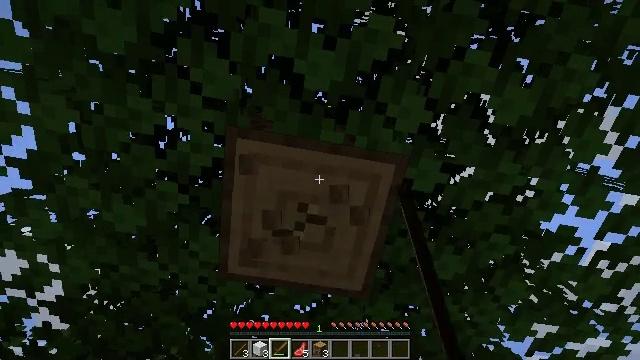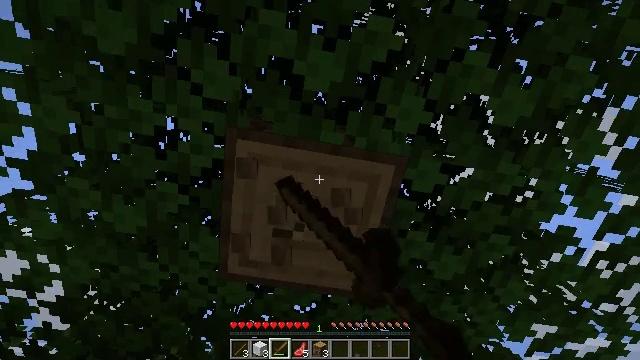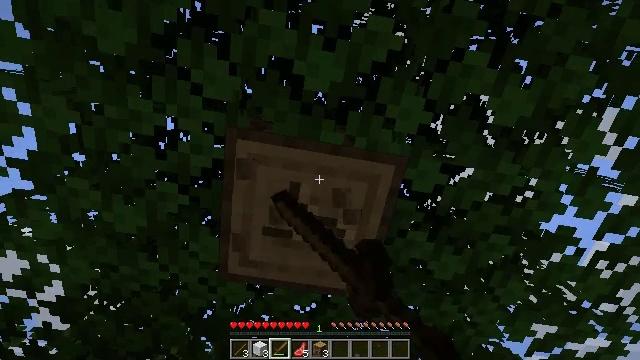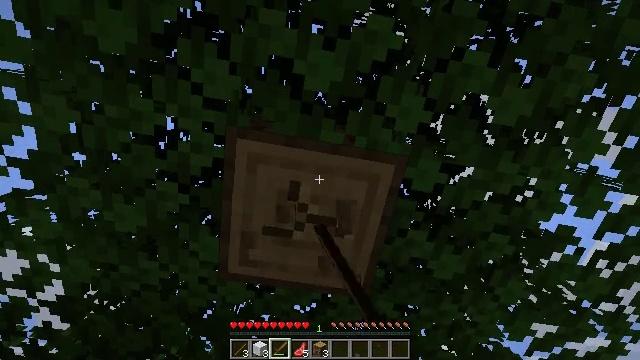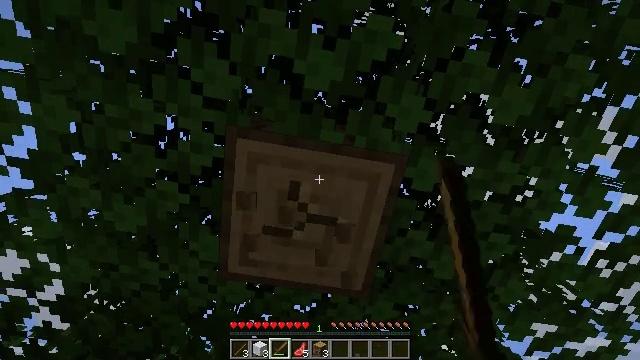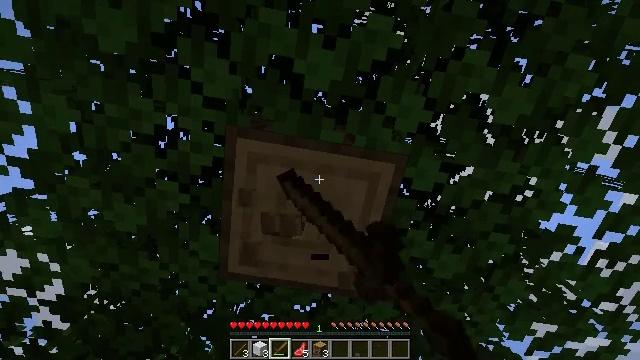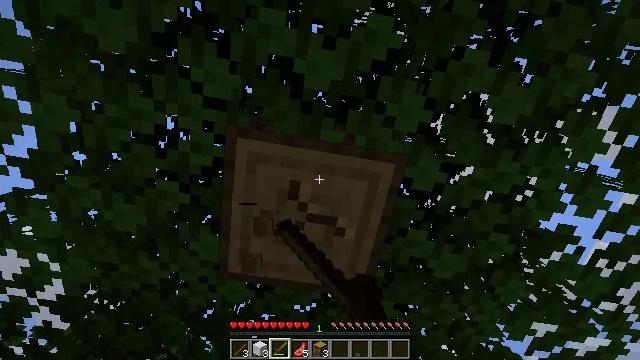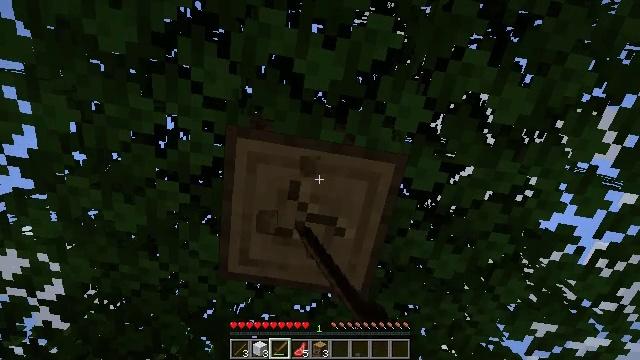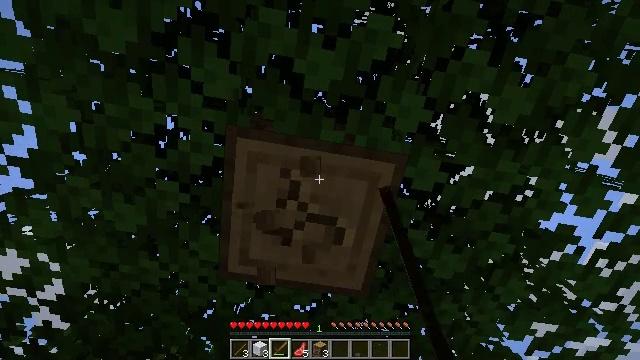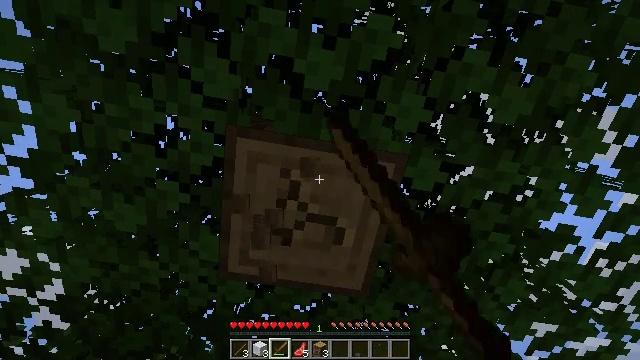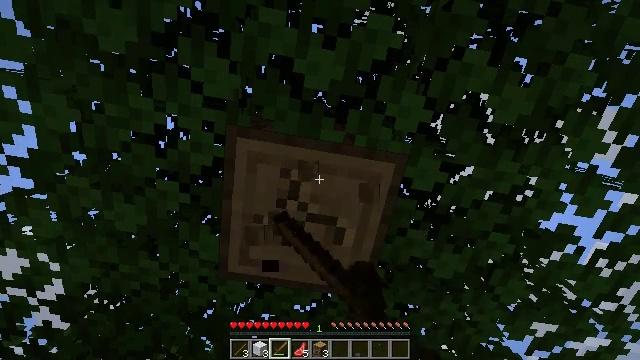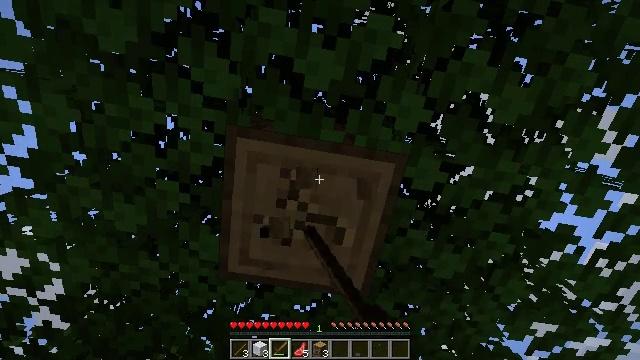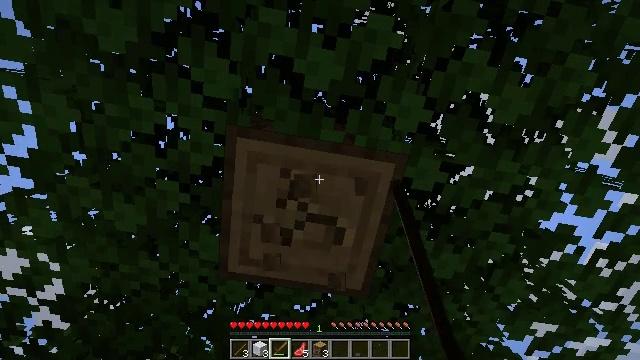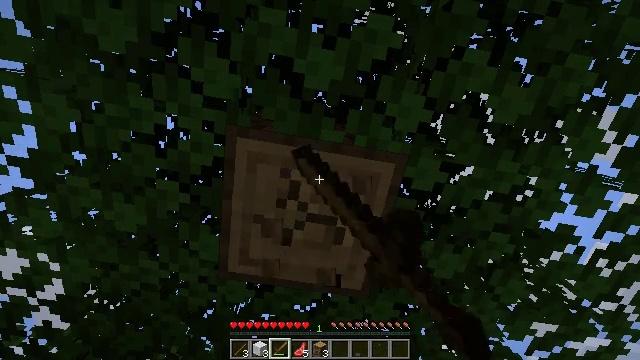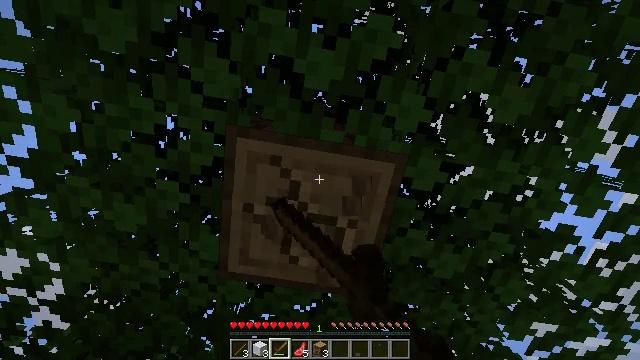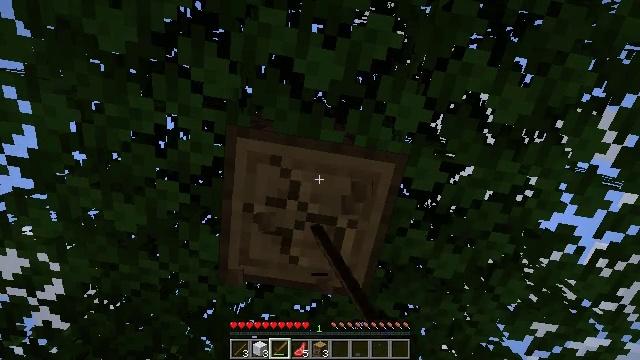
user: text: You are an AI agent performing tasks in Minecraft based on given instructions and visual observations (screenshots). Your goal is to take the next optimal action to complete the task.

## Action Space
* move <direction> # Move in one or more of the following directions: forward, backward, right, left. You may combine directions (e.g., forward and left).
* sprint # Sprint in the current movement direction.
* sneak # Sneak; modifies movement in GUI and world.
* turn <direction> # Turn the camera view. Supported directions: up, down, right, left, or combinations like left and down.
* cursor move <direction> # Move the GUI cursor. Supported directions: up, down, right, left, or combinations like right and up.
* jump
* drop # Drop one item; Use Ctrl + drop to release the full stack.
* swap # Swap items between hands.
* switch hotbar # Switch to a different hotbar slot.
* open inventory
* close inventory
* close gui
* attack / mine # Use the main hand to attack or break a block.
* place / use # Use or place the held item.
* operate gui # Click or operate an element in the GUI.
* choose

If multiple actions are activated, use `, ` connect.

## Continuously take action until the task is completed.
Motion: motion action
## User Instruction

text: Collect oak log for crafting.
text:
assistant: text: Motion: attack / mine
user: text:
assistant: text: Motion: attack / mine
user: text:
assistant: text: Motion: attack / mine
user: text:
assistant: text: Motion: attack / mine
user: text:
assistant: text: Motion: attack / mine
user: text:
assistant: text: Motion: attack / mine
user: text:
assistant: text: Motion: attack / mine
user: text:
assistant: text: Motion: attack / mine
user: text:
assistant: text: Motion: attack / mine
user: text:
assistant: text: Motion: attack / mine
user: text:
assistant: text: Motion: attack / mine
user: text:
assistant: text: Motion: attack / mine
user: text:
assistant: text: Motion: attack / mine
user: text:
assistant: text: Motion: attack / mine
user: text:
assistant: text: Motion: attack / mine
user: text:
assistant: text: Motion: attack / mine
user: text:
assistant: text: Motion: attack / mine
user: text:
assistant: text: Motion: attack / mine
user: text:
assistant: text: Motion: attack / mine
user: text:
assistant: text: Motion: attack / mine
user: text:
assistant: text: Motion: attack / mine
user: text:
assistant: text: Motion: attack / mine
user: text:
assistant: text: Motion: attack / mine
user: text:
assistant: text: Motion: attack / mine
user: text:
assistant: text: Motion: attack / mine
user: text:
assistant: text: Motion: attack / mine
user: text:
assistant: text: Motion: attack / mine
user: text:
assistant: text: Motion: attack / mine
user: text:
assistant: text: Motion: attack / mine
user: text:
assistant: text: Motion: attack / mine